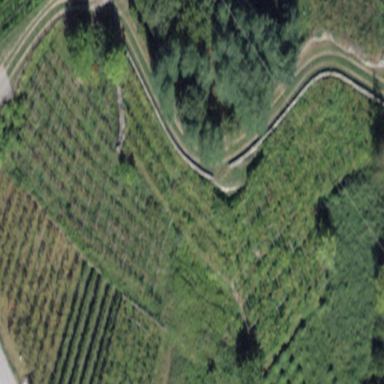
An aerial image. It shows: Vineyard where grapes are grown.